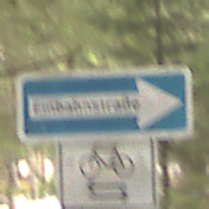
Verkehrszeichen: EinbahnstrasseRechtsweisend
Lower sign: RichtungsangabeDurchPfeile9
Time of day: MorningAfternoon
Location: Outdoor (Nature)
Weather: Overcast
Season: Winter
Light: Natural